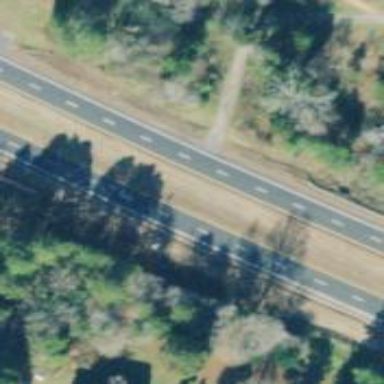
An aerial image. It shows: Asphalt road classified as trunk highway.